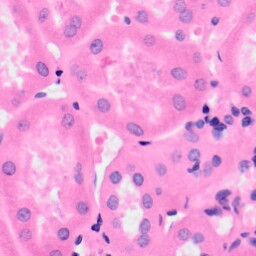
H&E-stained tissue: Kidney